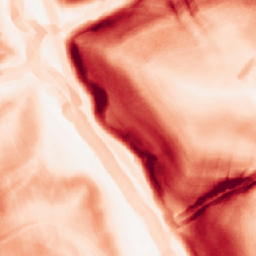
Category: morphological
Decomposition family: morphological_gradient
Decomposition parameters: size: 7
shape: diamond
Upsampling method: nearest
Upsampling parameters: scale: 4
Upsampling scale: 4